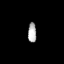
Tissue: prostate
Cell type: T cells
Senescence score: 0.6923
Nuclear area (px): 165
Mean DAPI intensity: 173.521